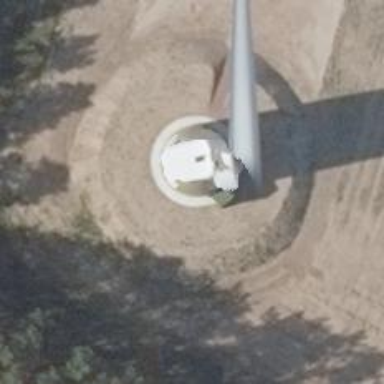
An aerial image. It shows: Wind generator using wind turbines of horizontal axis.